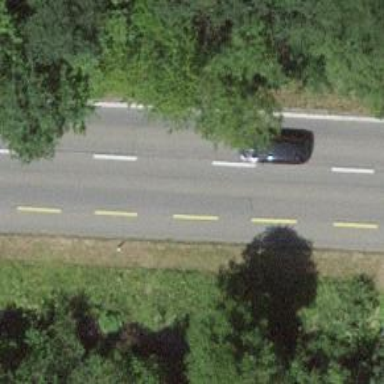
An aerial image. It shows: Secondary road with lane designated for cycling on the left side. The road surface is asphalt.